Question: I'm attempting to generate a list of links, one for each month starting at the current month and working backwards for X number of months.
I have something mostly working, with the exception that it is "skipping" the month of February 2013. Here is a screenshot of what I have now:

Here is the code from the view template that is generating that list:
'''
<?php for( $i = 1; $i <= 8; $i++ ): ?>
<li>
<?php $prior_time = strtotime( "-$i month" ); ?>
<?php $month = date( 'm', $prior_time ); ?>
<?php $year = date( 'Y', $prior_time ); ?>
<?php $day = date( 't', mktime( 0, 0, 0, $month, 1, $year ) ); ?>
<?php $prior_month_string = date( 'F', $prior_time ); ?>
<?php $prior_month_from = date( 'm/01/Y', $prior_time ); ?>
<?php $prior_month_to = date( "m/$day/Y", $prior_time ); ?>
<?php if( date( 'F', strtotime( $selected_from ) ) == $prior_month_string ): ?>
<?php echo $prior_month_string; ?>
<?php else: ?>
<a href='/claims?<?php echo "from=$prior_month_from&to=$prior_month_to"; ?>'
data-from='<?php echo $prior_month_from; ?>'
data-to='<?php echo $prior_month_to; ?>'>
<?php echo $prior_month_string; ?>
</a>
<?php endif; ?>
</li>
<?php endfor; ?>
'''
The funny thing is, if I extend the 'for' loop to run up through '$i <= 18', it display February 2012. But for some reason, when attempting to display February 2013, it instead displays another March 2013 (example of issue shown in above screenshot).
It seems like the issue is here:
'''
$prior_time = strtotime( "-$i month" );
'''
But, I am at a loss as to and how to get around it. Why does this algorithm spit out a second March 2013 instead of February 2013 and how can I get around this oddity?
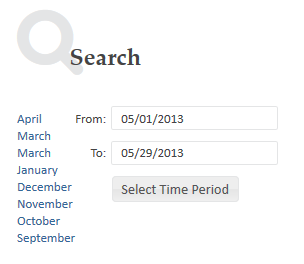
Answer: Today is the 29th, and there is no February 29, 2013; that equates to March 1, 2013.
To get around it, I would generate your dates based on the 1st of the month (instead of calculating based on today's date).